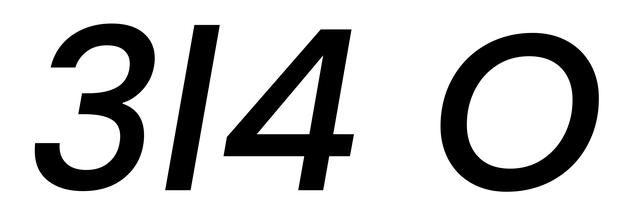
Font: Poppins-MediumItalic